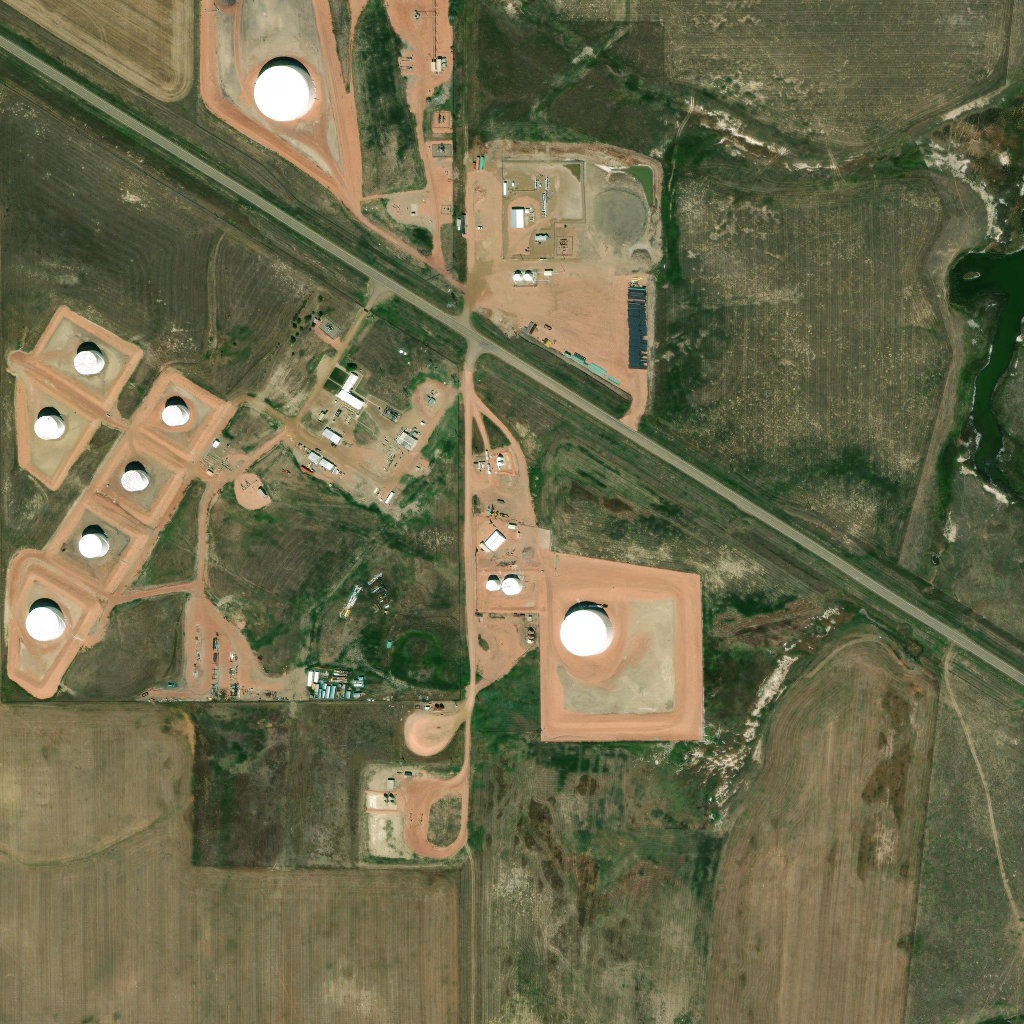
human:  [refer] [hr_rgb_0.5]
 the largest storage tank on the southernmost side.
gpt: <box>[[54, 59, 59, 64, 0]]</box>